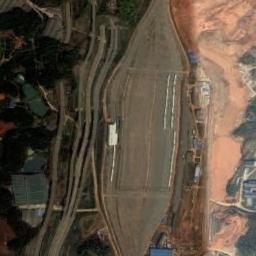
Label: railway_station